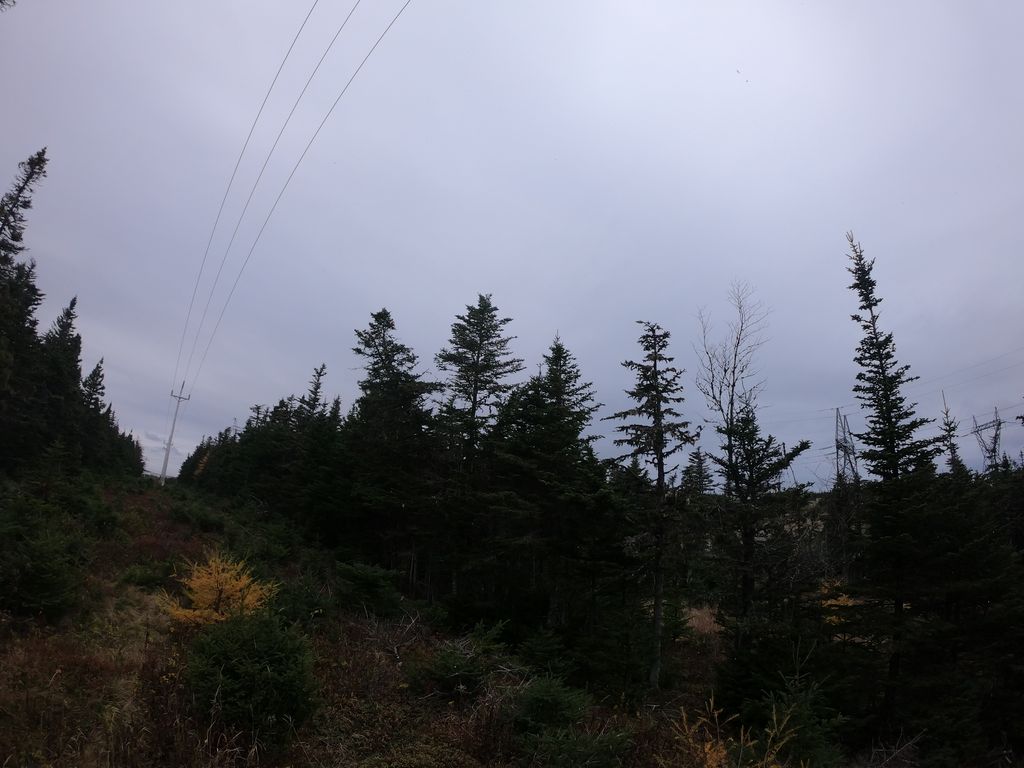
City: st_johns